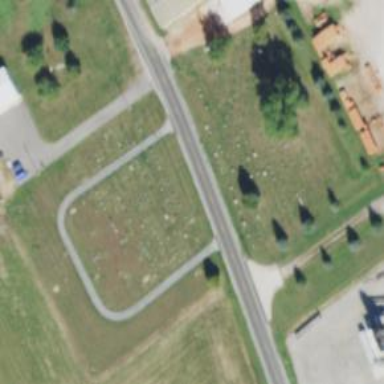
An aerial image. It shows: Cemetery.